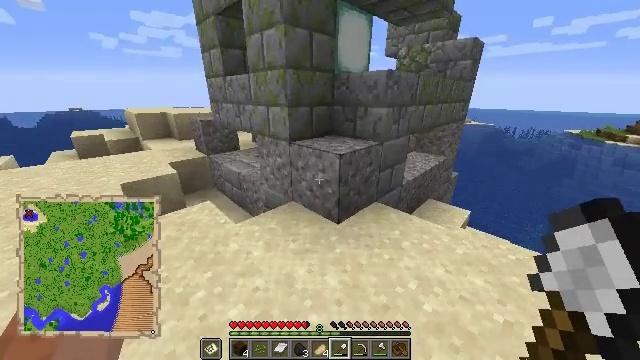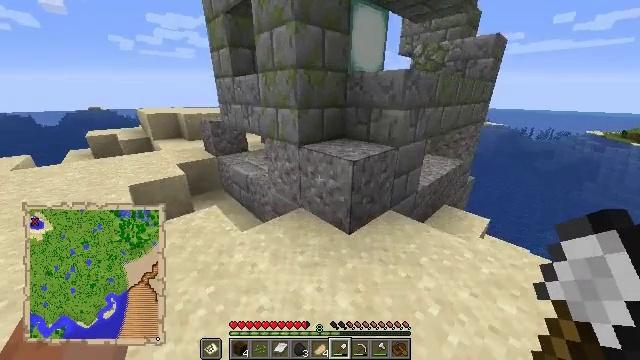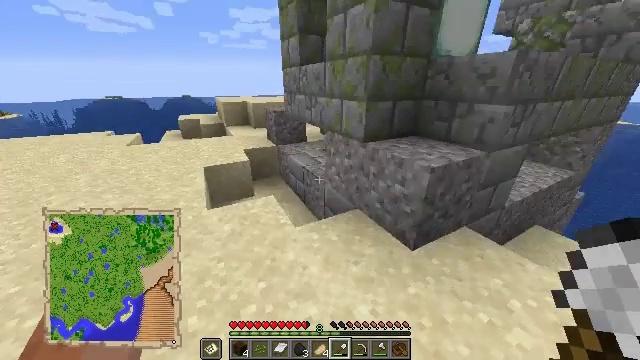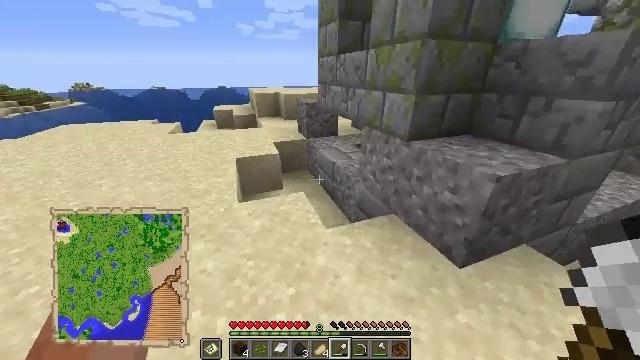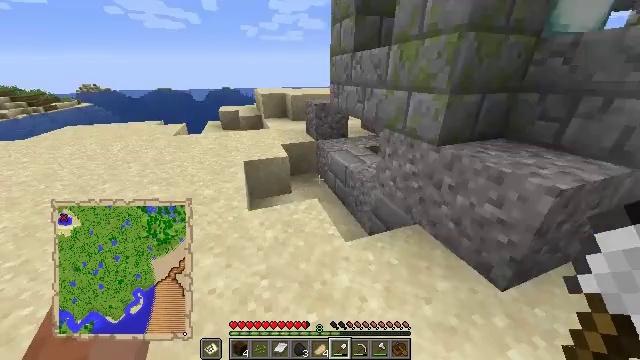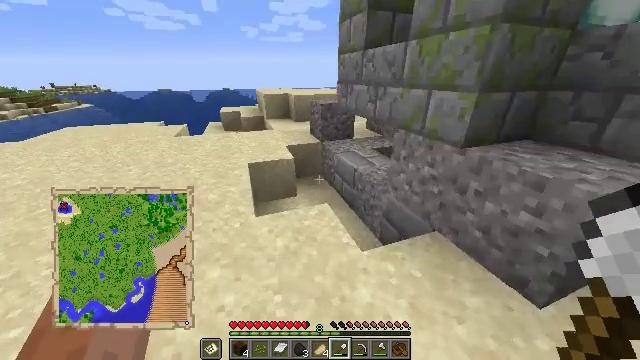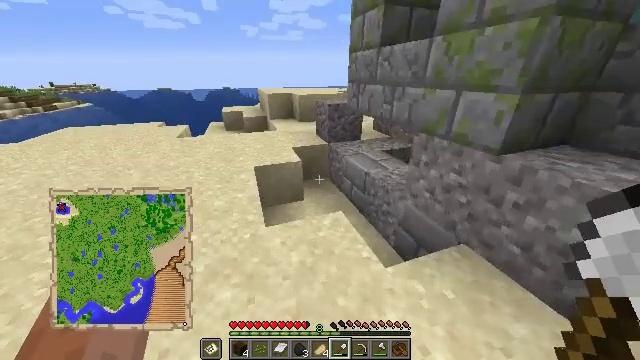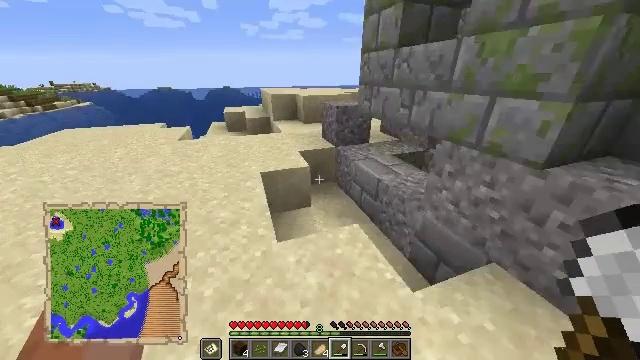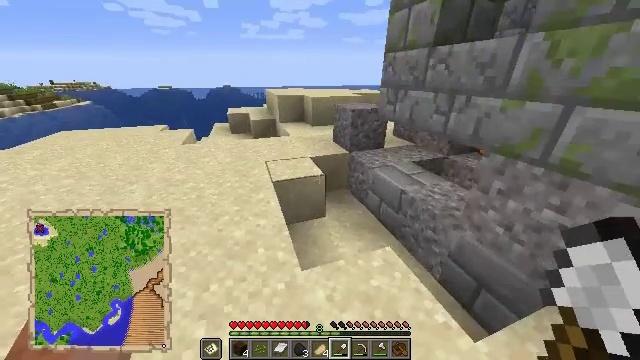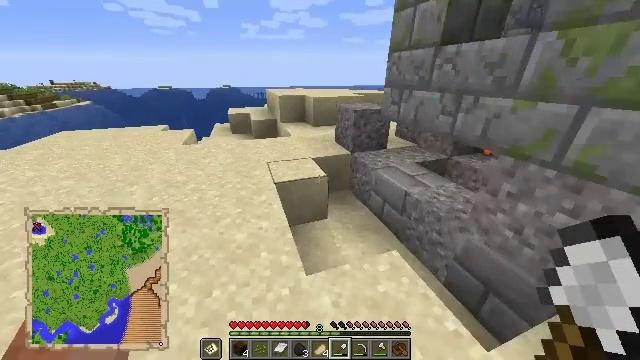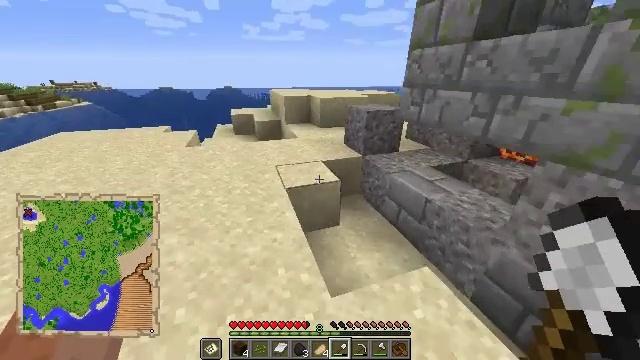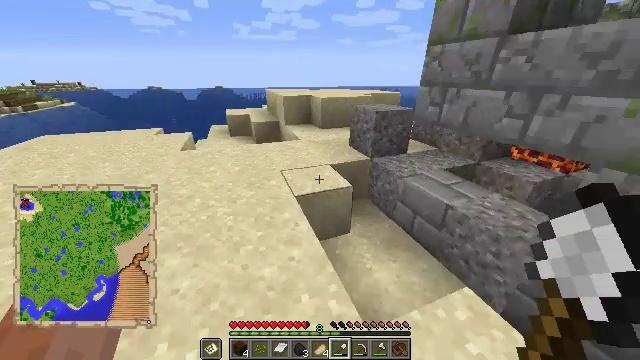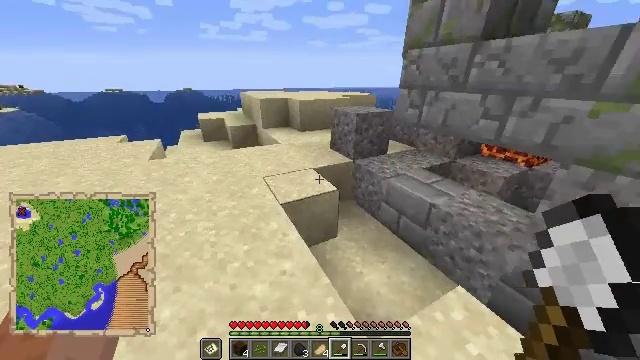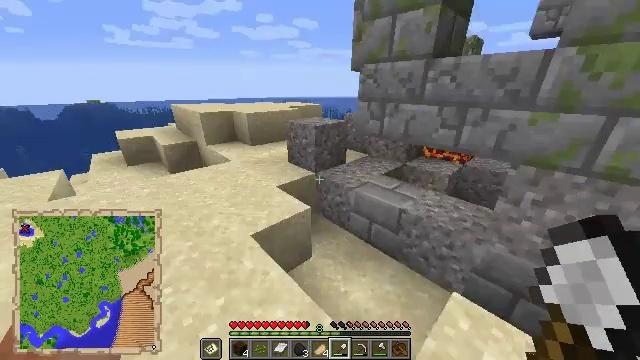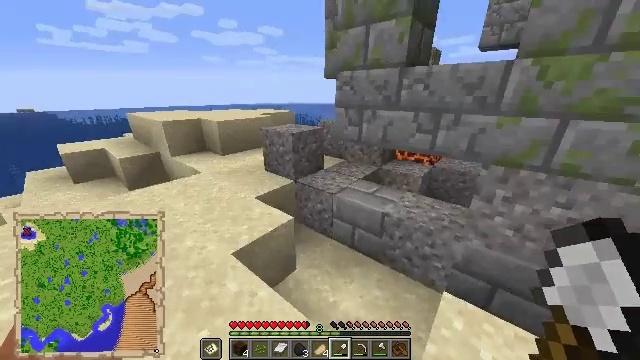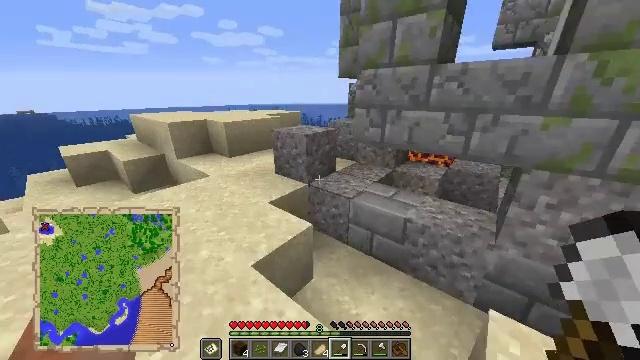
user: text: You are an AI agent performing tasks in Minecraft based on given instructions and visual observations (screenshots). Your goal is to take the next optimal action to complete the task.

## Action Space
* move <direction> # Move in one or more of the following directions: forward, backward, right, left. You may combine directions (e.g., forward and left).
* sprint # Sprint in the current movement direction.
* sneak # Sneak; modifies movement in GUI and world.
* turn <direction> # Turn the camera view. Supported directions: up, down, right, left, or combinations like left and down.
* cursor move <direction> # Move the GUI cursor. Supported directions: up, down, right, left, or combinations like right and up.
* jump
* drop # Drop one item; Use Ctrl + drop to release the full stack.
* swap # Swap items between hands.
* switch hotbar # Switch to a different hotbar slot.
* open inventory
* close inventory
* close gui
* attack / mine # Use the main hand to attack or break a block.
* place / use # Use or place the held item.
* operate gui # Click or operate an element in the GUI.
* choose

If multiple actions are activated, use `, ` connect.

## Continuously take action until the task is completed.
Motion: motion action
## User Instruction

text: Harvest mossy cobblestone for building.
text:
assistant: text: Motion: move forward and move left, turn left
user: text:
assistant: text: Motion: move forward and move left, turn left and down
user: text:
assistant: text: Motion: move forward and move left, turn left and down
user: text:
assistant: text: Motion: move forward and move left
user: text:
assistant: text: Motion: move forward and move left
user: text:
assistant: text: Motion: move forward and move left
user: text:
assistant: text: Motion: move forward and move left
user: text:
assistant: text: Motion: move forward and move left
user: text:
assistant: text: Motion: move forward and move left
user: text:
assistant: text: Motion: move forward and move left
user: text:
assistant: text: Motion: move forward and move left, turn right
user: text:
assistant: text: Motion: move forward and move left, turn right
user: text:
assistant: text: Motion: move forward and move left, turn right and up
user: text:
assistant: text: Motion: move forward and move left, turn right and up
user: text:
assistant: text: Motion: move forward and move left
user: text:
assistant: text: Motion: move forward and move left
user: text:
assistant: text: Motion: move forward and move left
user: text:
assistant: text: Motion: move forward and move left
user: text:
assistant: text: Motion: move forward and move left, turn right
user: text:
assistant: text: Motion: move forward and move left, turn right
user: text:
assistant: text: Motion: move forward and move left, turn right
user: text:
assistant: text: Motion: move forward and move left, turn right
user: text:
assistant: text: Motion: move forward and move left, turn right
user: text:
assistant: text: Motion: move forward and move left
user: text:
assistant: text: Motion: move forward
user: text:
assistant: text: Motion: move forward
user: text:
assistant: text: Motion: move forward
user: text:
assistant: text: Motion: move forward
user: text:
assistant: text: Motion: move forward, jump
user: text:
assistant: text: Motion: move forward, turn right and down, jump